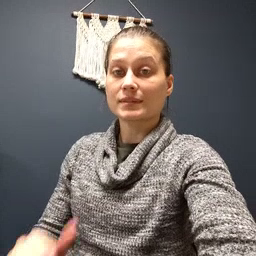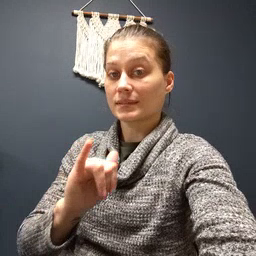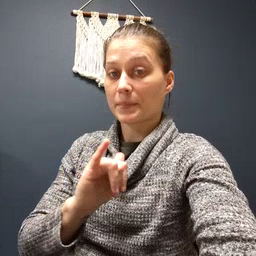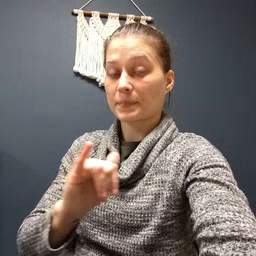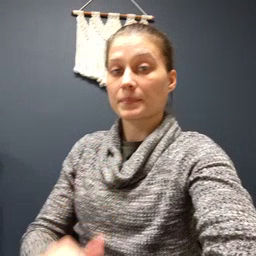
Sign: same